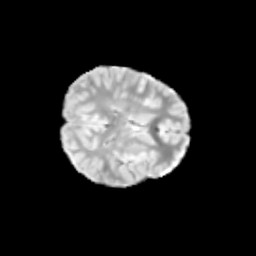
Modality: T2w
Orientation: axial
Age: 10
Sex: female
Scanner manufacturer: siemens
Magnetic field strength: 3 T
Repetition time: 3.8 s
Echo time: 0.07 s